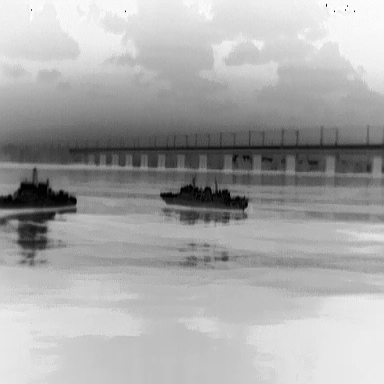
There are two warships in the infrared image.